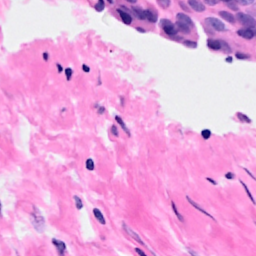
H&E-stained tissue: Breast